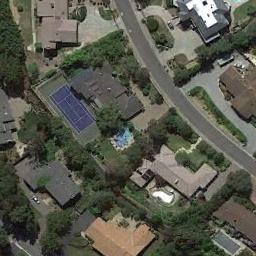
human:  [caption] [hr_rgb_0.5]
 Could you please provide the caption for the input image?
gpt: The tennis court is on the grass next to some buildings and trees .

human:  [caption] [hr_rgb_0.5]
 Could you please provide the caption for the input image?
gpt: There are many buildings of different shapes beside the tennis courts .

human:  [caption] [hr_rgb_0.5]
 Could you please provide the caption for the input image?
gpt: There are two tennis courts of the same size in red and green .

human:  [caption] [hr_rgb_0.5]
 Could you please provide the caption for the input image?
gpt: The tennis court was built in the middle of a residential area surrounded by trees .

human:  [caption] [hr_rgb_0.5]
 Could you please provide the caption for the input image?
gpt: There are some green trees and buildings around the tennis court .